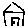
Label: house